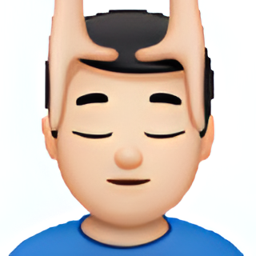
Name: man getting face massage type 1 2
Emoji: 💆🏻‍♂️
Group: People & Body
Sub-group: person-activity